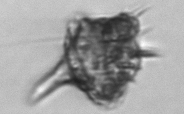
Label: Amylax